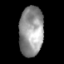
Tissue: skin
Cell type: Epithelial cells
Senescence score: 0.2336
Nuclear area (px): 1176
Mean DAPI intensity: 148.222